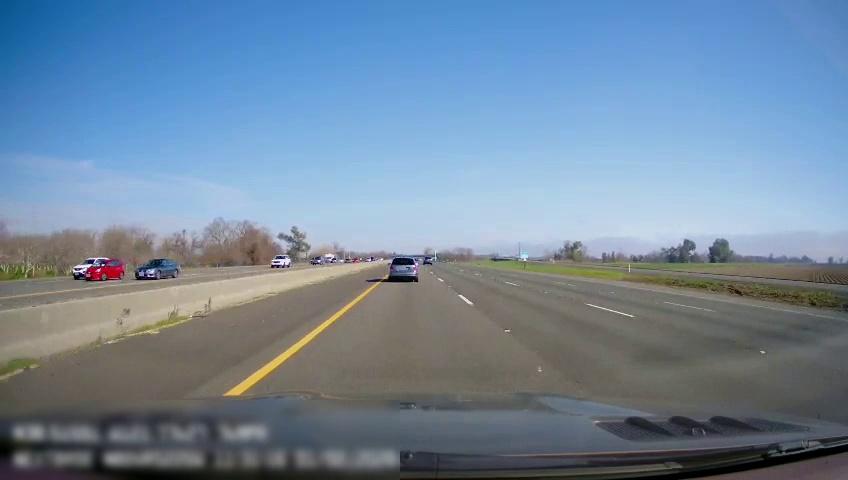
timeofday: Day
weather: Sunny
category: Drivable Space
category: Drivable Space
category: Drivable Space
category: Vehicles | SUV
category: Vehicles | Car
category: Vehicles | SUV
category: Vehicles | Car
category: Vehicles | SUV
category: Vehicles | SUV
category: Vehicles | SUV
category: Lanes | Current Lane
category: Lanes | Current Lane
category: Lanes | Alternate Lane
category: Lanes | Alternate Lane
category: Lanes | Alternate Lane
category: Lanes | Opposite Lane
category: Lanes | Opposite Lane